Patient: sex M, age 57
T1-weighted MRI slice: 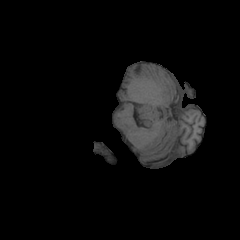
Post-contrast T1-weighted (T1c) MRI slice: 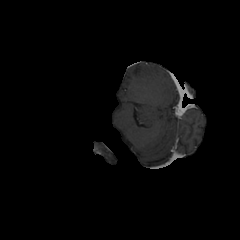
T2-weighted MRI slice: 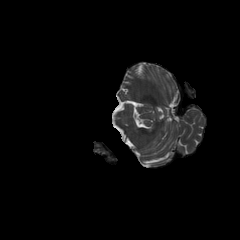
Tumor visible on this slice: no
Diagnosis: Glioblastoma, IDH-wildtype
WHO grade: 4